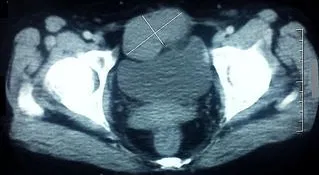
Computed tomography showing the abdominal wall recurrence.
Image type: radiology (ct)